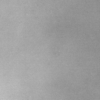
Label: dusty